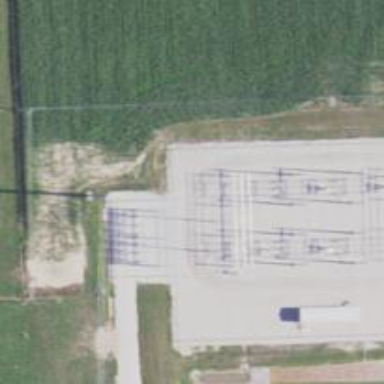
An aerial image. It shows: Power pole.